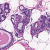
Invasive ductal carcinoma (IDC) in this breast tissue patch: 0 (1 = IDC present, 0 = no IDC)